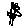
Label: flower